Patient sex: F
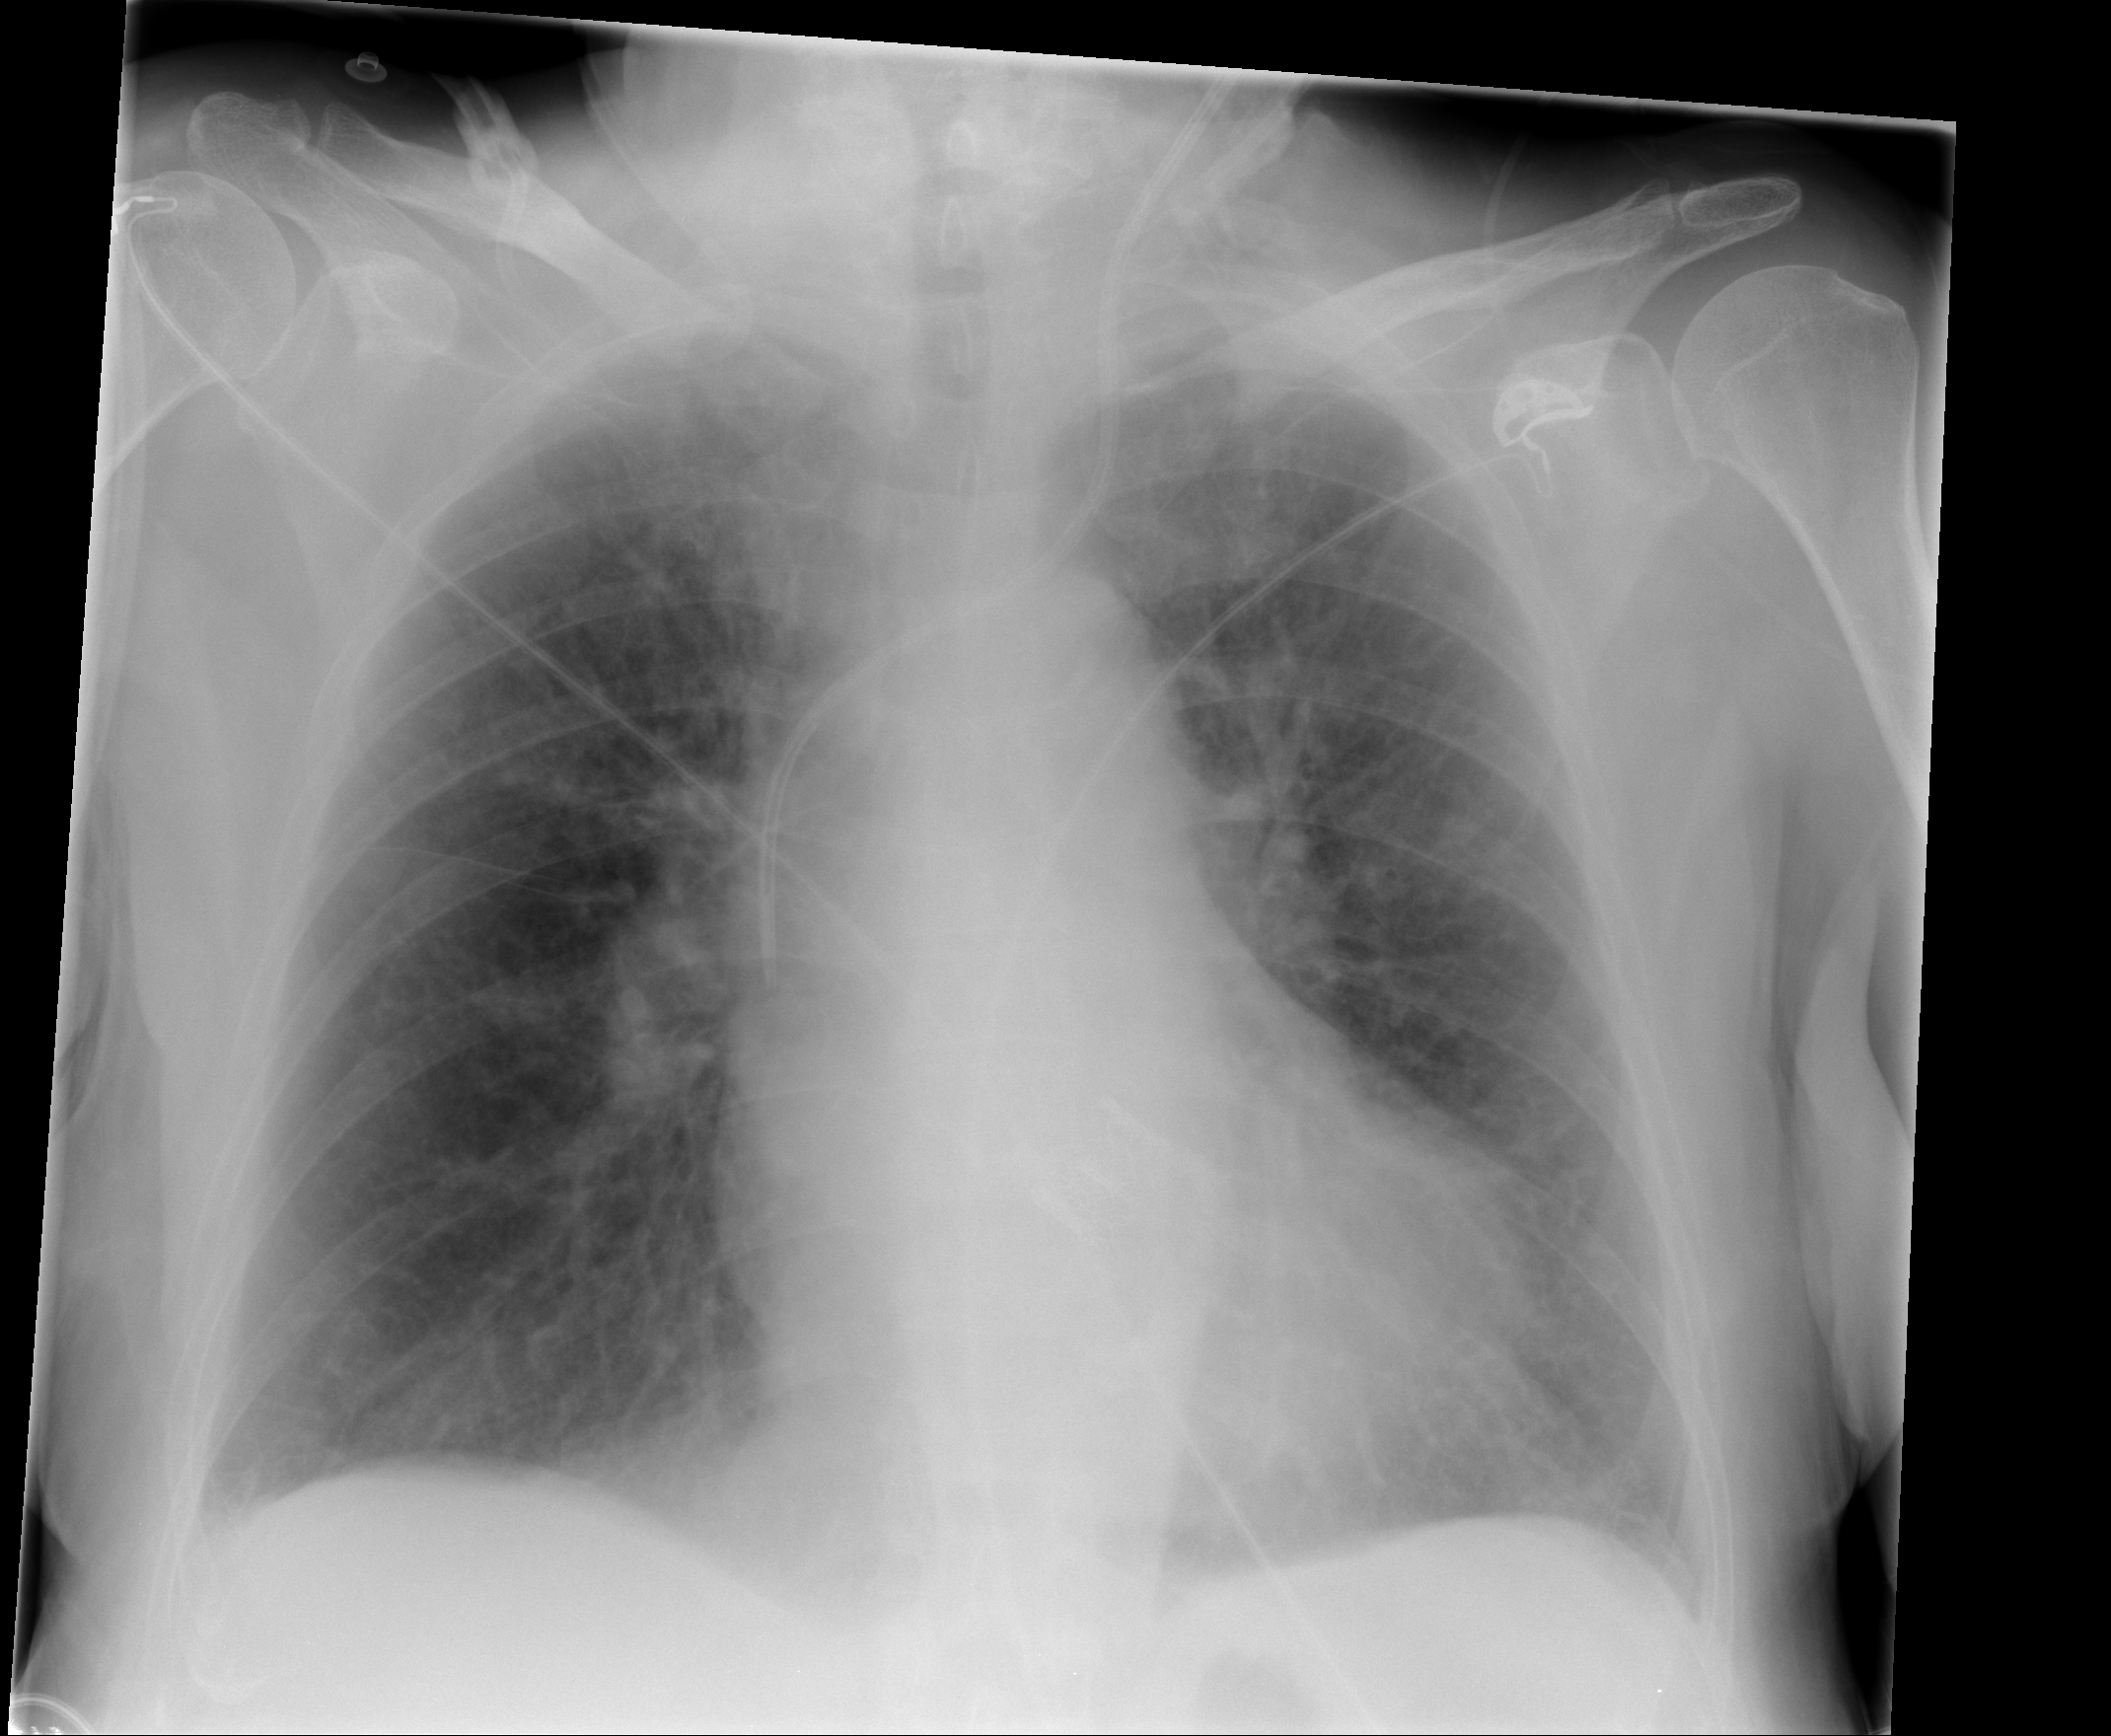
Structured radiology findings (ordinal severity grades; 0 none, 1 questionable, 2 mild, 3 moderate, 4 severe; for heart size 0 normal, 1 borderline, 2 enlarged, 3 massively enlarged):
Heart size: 1
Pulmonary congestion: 2
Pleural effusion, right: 0
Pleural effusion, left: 0
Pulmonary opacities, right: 0
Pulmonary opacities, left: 0
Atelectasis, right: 0
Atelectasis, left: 0